Question: I am trying to use AVCaptureMovieFileOutput.startRecordingToOutputFileURL to record audio to a file, and the syntax for the function asks for a variable of type "AVCaptureFileOutputRecordingDelegate." All of the help I've seen from this site says that you need to make a class an extension of AVCaptureFileOutputRecordingDelegate, and NSObject.
Problem is, I always get the error:
How do I fix it?

P.S. I am developing for OS X if that means anything in this situation.
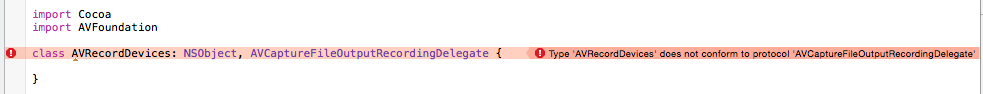
Answer: It means that you don't have the proper methods implemented in your view controller:
By taking a closer look at apple's docs you'll see that is mandatory to have at least this:
'''
func captureOutput(captureOutput: AVCaptureFileOutput!, didFinishRecordingToOutputFileAtURL outputFileURL: NSURL!, fromConnections connections: [AnyObject]!, error: NSError!)
{
}
'''
<URL>